CT angiography, arterial phase; slice 365 of 417; volume shape [512, 512, 417], voxel spacing [0.7461, 0.7461, 1.5] mm
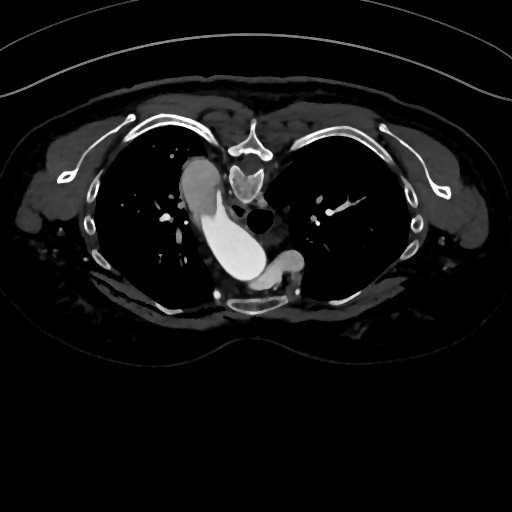
True lumen volume: 202.6 mL
False lumen volume: 125.39 mL